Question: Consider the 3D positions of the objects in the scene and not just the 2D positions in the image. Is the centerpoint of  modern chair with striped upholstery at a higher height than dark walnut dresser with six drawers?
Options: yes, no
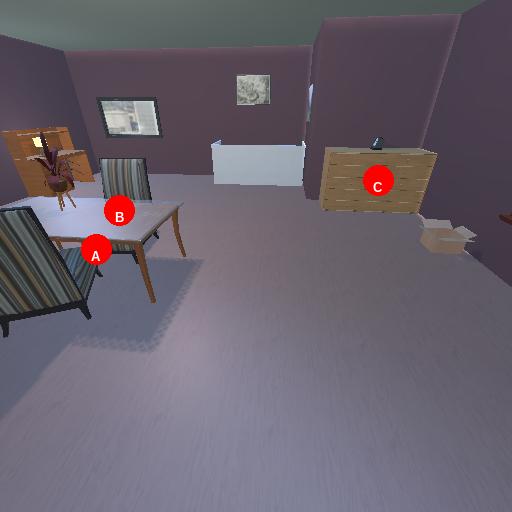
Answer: yes